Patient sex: F
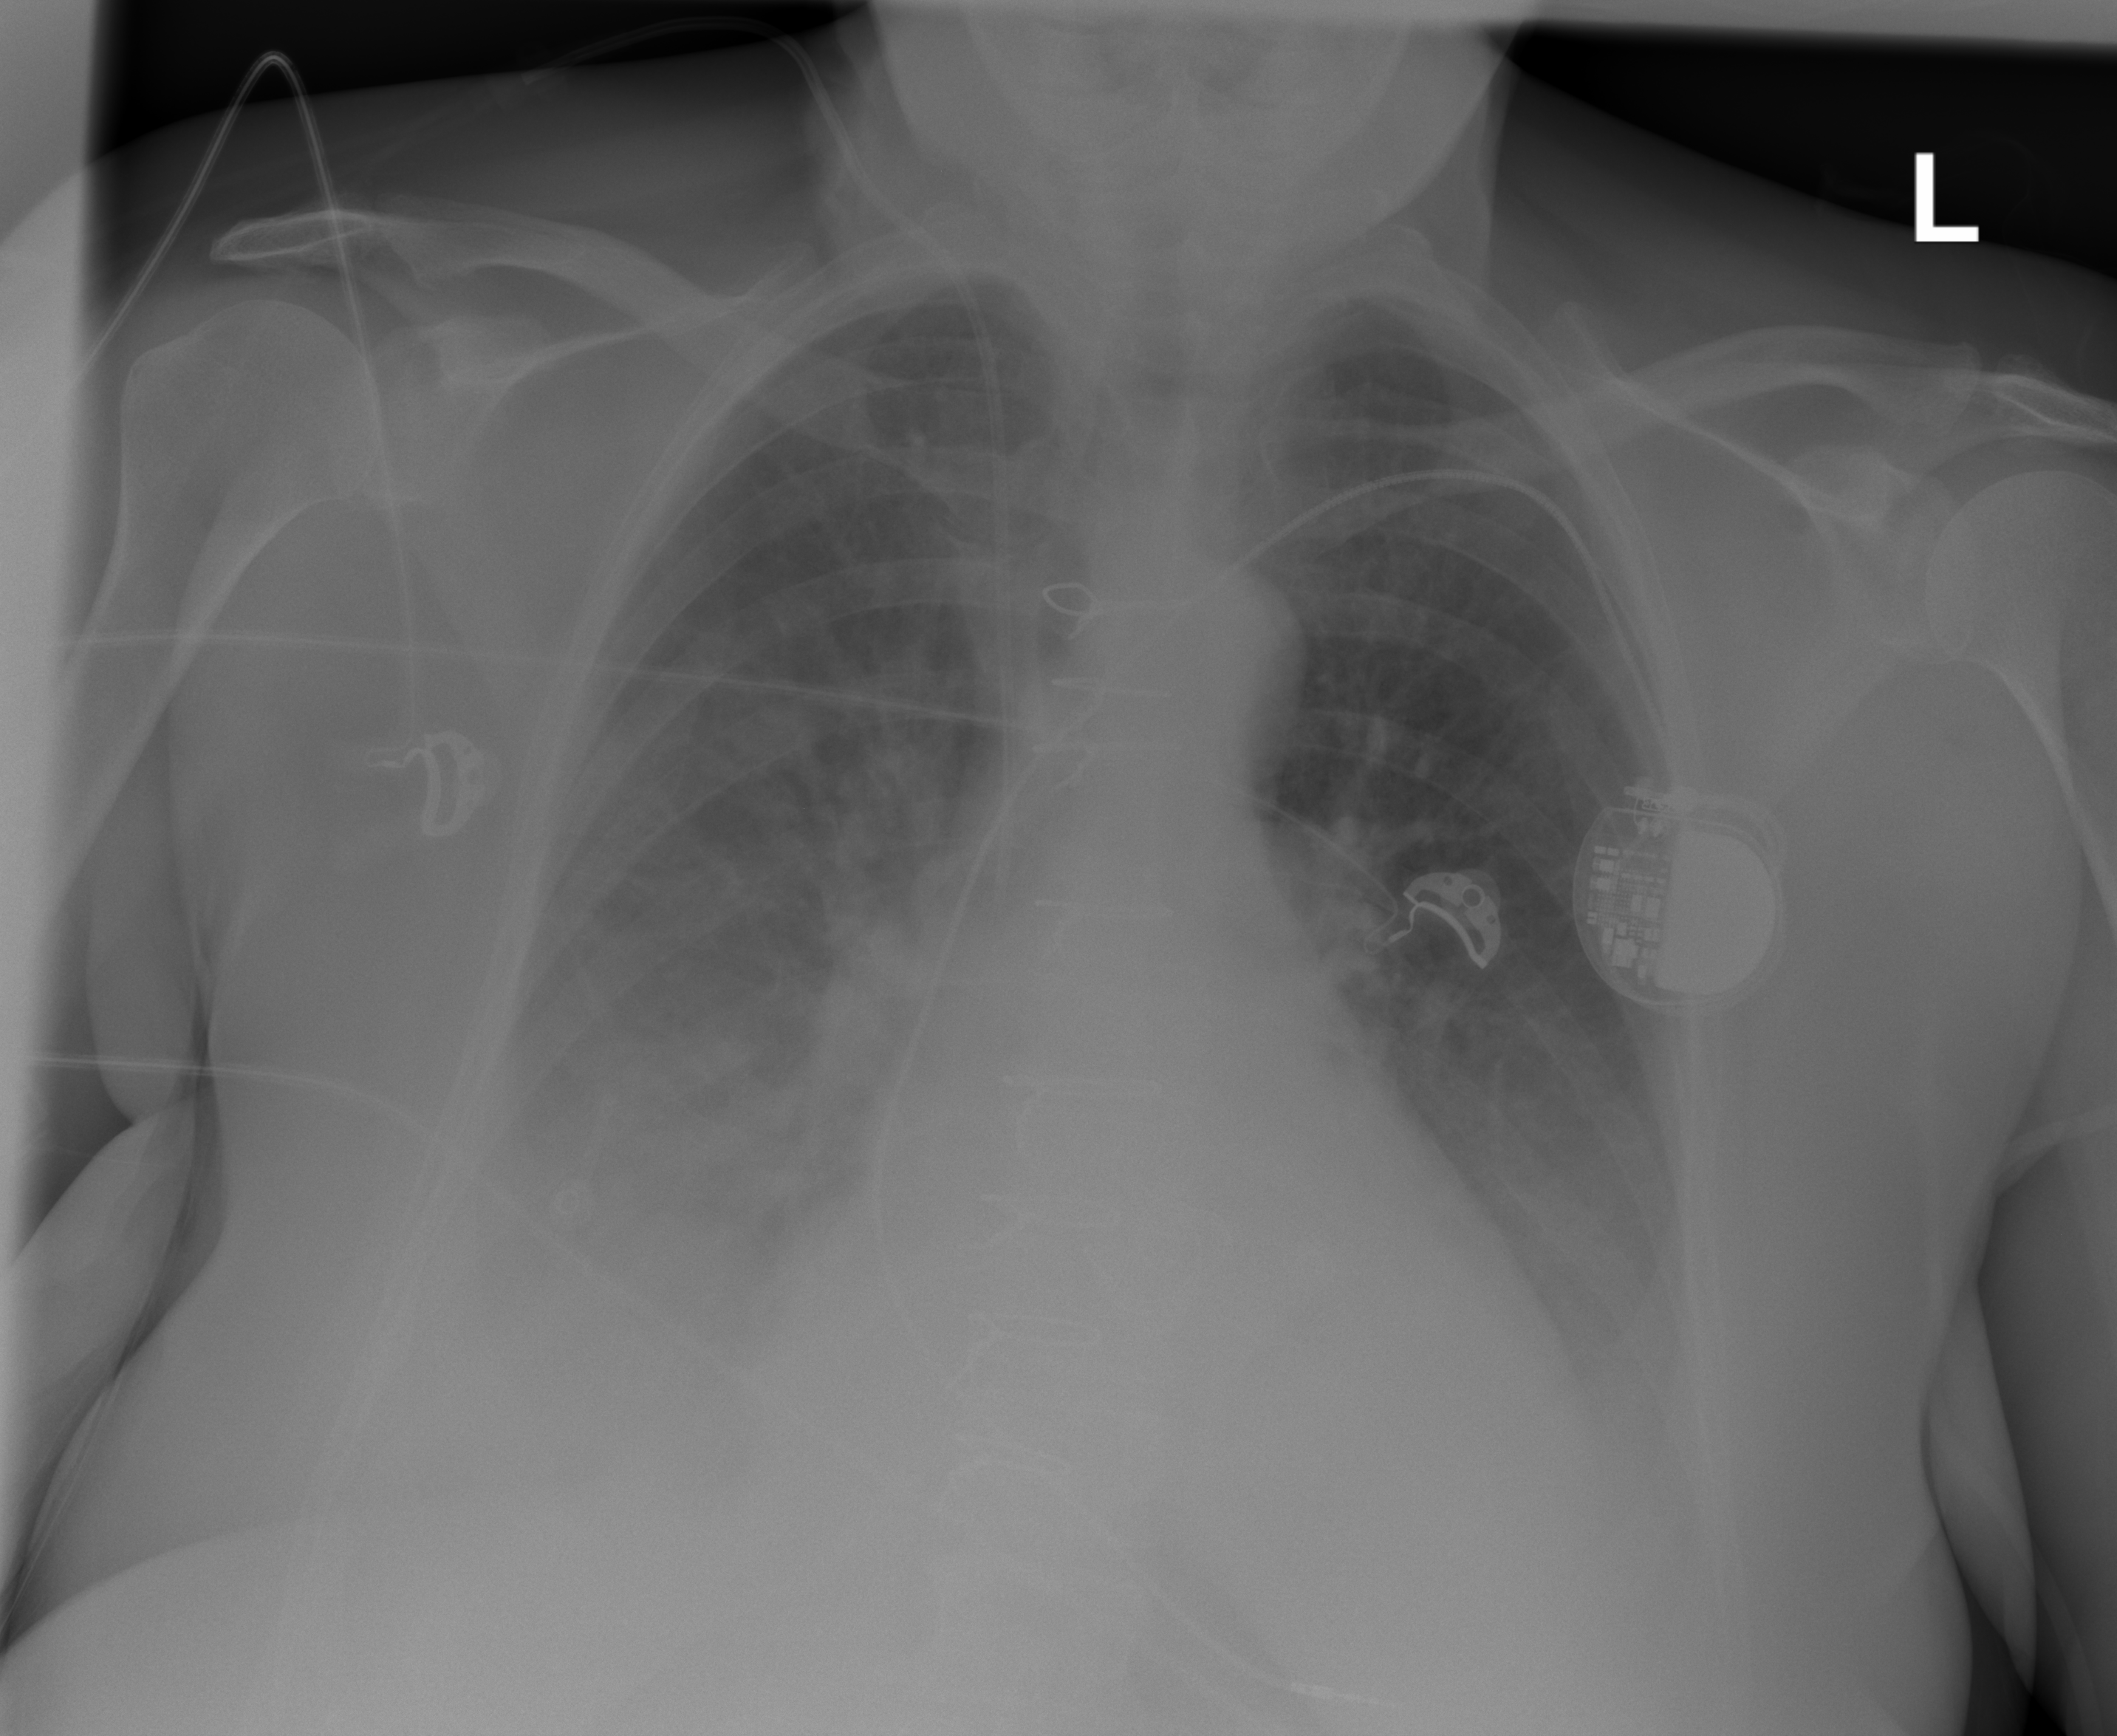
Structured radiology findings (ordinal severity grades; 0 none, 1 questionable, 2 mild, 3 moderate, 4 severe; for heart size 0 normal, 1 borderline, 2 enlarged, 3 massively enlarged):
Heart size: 2
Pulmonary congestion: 3
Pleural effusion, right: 3
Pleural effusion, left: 3
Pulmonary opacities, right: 2
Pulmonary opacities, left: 2
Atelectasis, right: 2
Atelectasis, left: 2